Question: I am looking for an outlook style navigation sidebar for my web application which looks similar to:

I know there are versions of this available as winform controls and through the Visual WebGUI system but these are Microsoft based solutions. What we are looking for is a strictly Javascript & CSS based solution or at the very least server independent. I am aware of similar solutions which have been made in the past which use jQuery's accordian plugin but that results in the sections moving up and down rather than being pinned to the bottom of the navigation bar the way the outlook solution works.
The basics of what we are after is...
- - - -
Would like to use an existing solution out there if there is one rather than needing to build my own.
Thanks in advance.
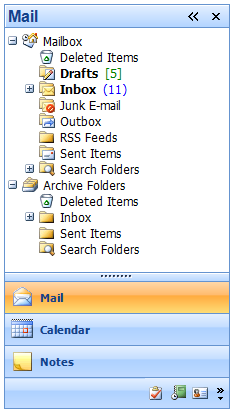
Answer: Try below links, these will help you to make build expected behavior.
<URL>
<URL>